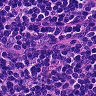
Metastatic tissue present: no